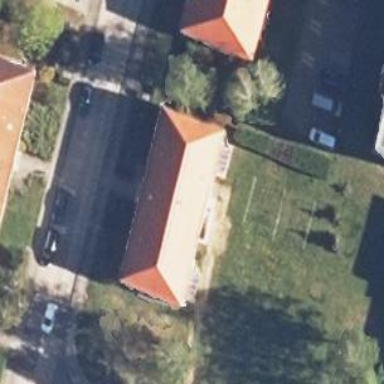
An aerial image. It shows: Building with red hipped roof made of roof tiles. The roof is oriented along the structure.